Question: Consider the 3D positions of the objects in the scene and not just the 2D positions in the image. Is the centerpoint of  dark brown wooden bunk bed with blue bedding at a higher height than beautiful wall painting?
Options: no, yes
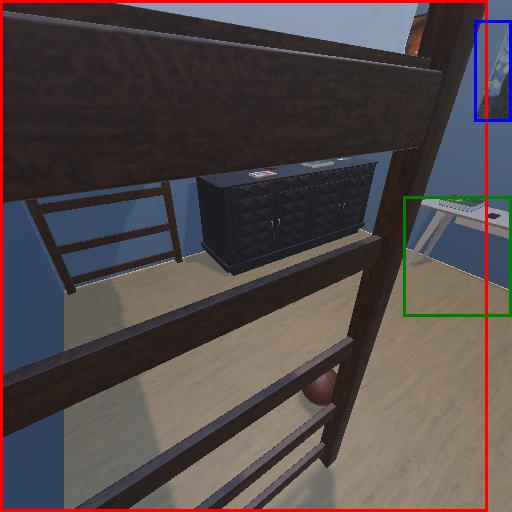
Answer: no